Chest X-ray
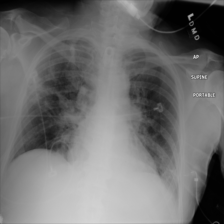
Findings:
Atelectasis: positive
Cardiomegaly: negative
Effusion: negative
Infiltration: positive
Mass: negative
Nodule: negative
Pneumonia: negative
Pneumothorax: negative
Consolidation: positive
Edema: negative
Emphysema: negative
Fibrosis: negative
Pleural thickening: negative
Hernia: negative